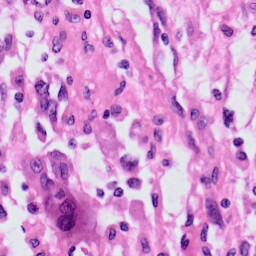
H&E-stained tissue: Skin